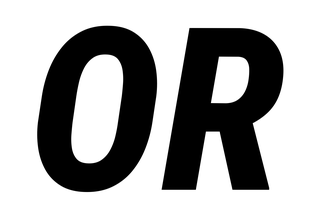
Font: Roboto-Italic_Condensed_ExtraBold_Italic